Interaction volume radius: 5 \u00c5
Interaction volume height: 30 \u00c5
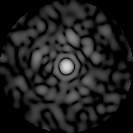
Disorder parameter: 0.8696